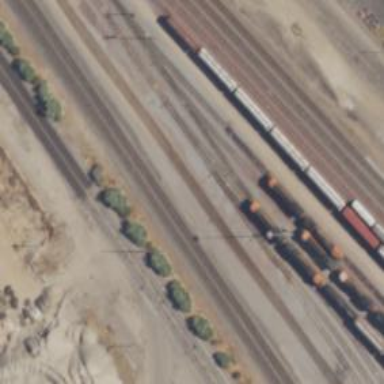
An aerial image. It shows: Railway yard.